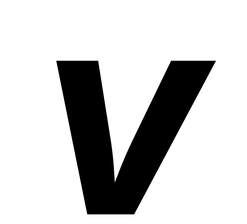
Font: Inter-Italic_Bold_Italic